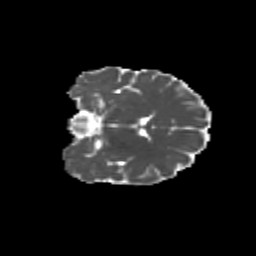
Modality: MD
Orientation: coronal
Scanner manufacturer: siemens
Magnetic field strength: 3 T
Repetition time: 9.2 s
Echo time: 0.084 s